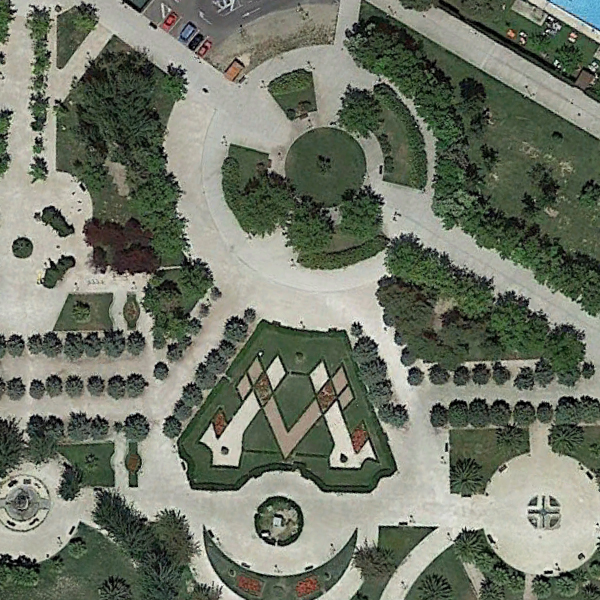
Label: Square